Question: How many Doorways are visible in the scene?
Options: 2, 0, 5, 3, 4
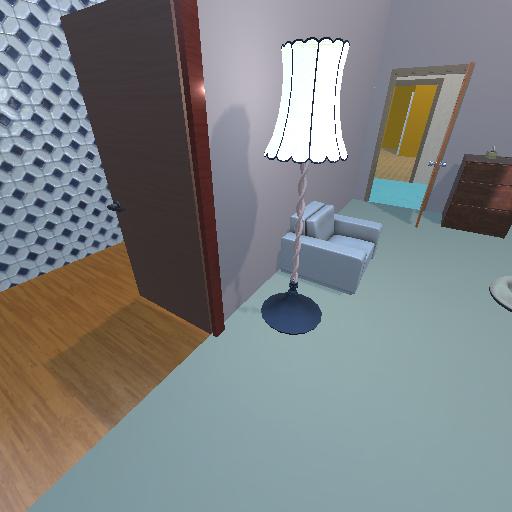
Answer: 2